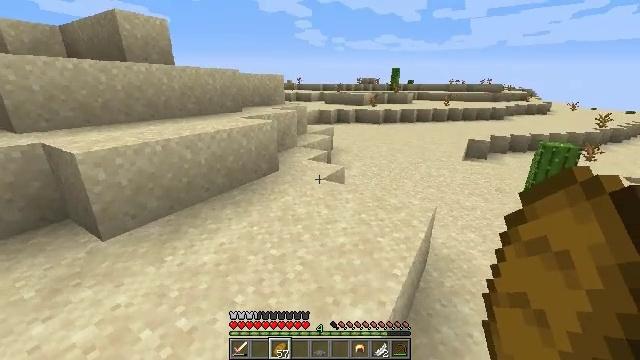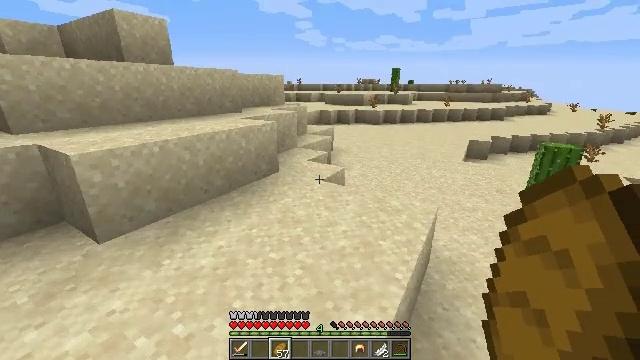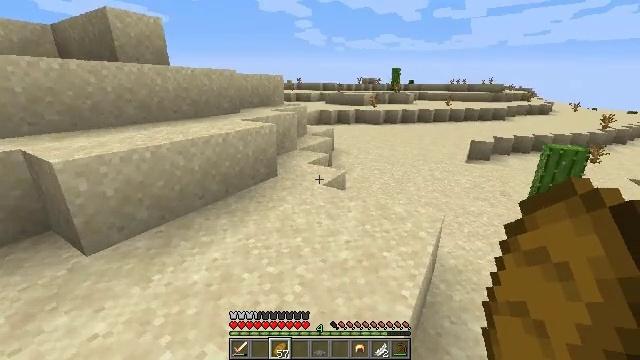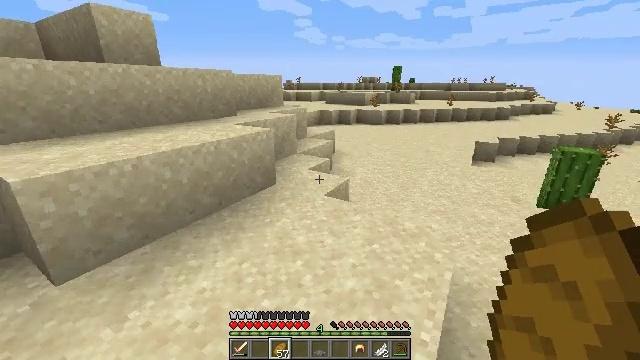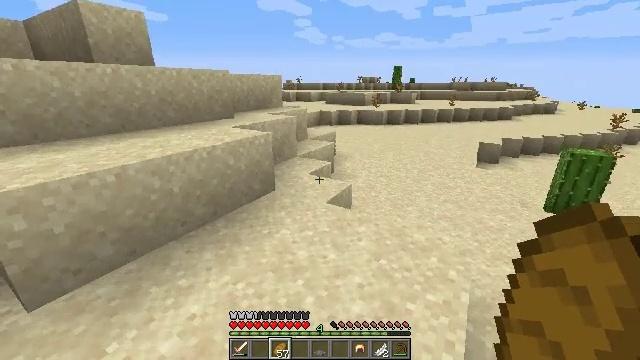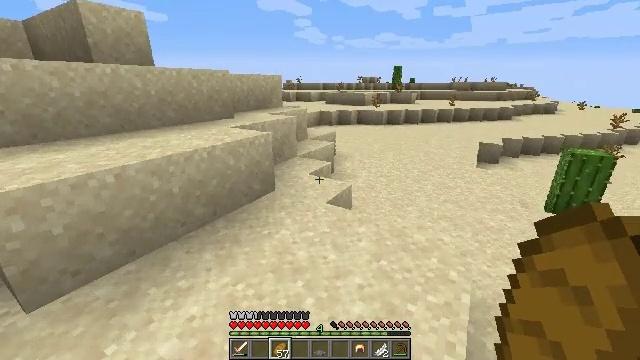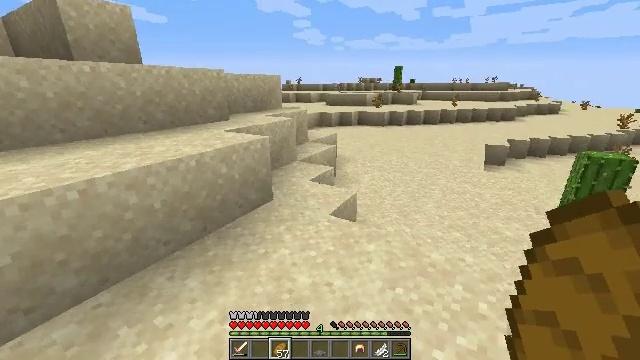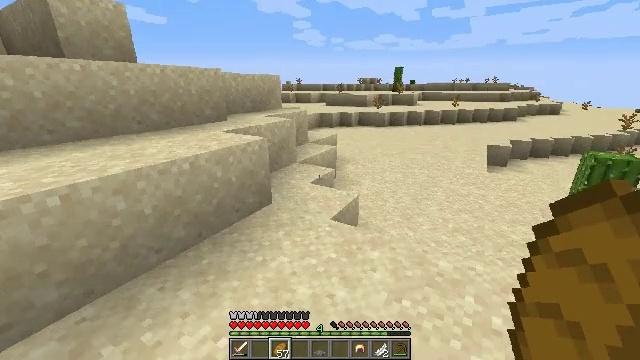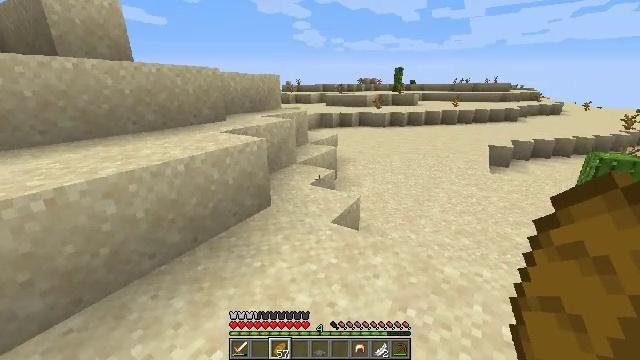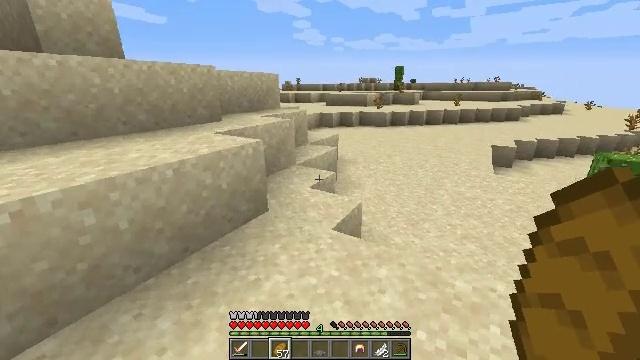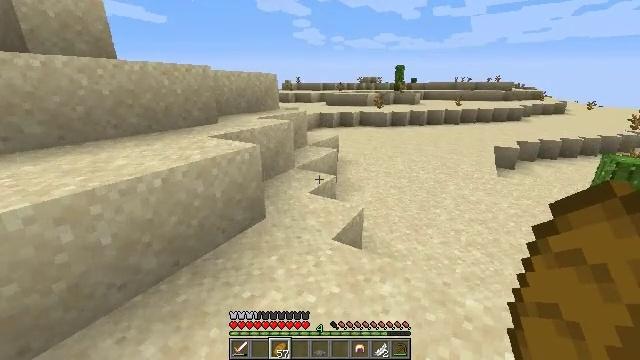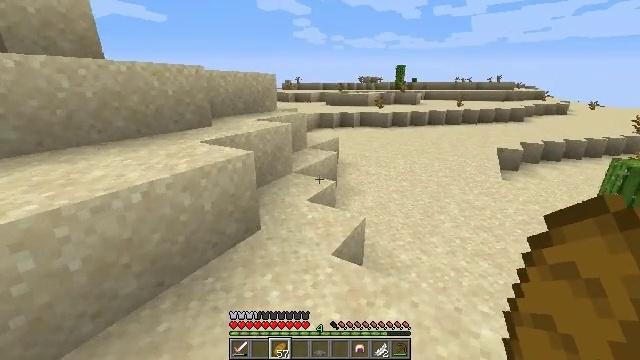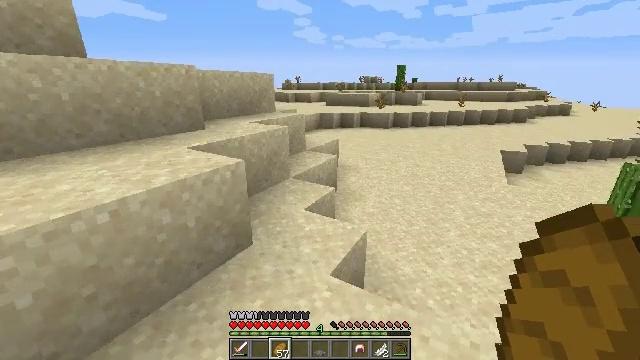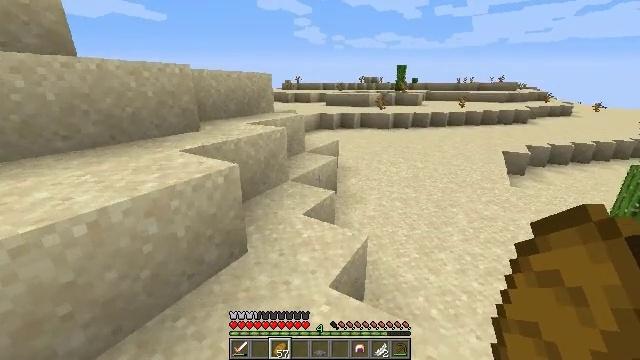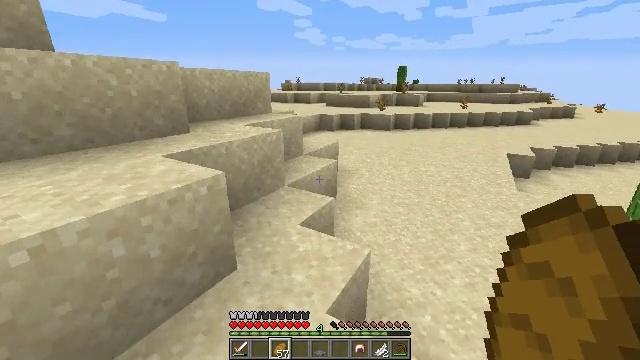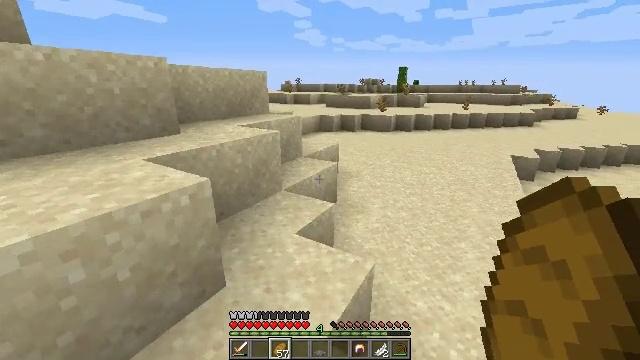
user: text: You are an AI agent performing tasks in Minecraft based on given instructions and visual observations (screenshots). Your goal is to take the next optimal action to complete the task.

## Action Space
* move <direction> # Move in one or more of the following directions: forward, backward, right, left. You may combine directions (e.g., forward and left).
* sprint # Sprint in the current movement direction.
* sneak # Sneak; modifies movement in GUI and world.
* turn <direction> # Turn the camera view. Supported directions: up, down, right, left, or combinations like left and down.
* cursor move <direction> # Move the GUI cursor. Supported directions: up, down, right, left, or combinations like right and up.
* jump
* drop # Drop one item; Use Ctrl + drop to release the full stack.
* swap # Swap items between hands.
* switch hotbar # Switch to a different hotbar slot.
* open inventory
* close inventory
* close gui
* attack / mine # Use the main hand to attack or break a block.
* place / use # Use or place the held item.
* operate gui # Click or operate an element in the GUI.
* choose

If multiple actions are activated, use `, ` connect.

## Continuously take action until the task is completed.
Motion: motion action
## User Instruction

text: Collect the cactus block.
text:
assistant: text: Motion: move forward
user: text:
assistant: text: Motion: move forward
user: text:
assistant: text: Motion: move forward
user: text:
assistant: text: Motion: move forward
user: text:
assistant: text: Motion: move forward
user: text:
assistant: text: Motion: move forward
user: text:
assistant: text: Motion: move forward
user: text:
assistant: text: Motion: move forward
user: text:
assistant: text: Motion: move forward
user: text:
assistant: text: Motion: move forward
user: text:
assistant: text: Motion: move forward
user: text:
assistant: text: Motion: move forward
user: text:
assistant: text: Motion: move forward
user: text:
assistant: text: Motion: move forward
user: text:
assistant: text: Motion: move forward
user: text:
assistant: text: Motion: move forward
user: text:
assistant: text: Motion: move forward
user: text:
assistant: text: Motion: move forward
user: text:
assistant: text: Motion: move forward
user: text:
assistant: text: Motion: move forward
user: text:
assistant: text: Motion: move forward
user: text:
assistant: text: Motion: move forward
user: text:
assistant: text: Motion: move forward
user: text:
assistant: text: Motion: move forward
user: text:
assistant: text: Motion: move forward, turn right
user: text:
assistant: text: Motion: move forward, turn right
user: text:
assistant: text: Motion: move forward
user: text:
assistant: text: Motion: move forward
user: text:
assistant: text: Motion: move forward
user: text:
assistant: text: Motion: move forward